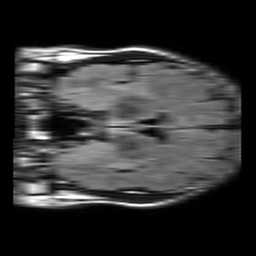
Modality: FLAIR
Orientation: coronal
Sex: male
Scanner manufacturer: philips
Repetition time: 11 s
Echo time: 0.125 s